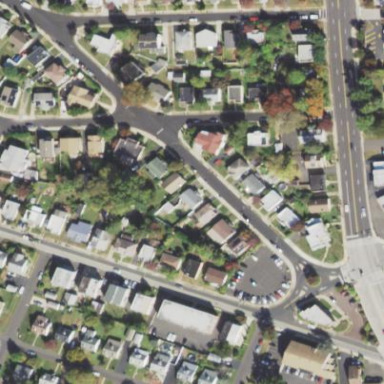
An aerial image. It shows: Sidewalk.